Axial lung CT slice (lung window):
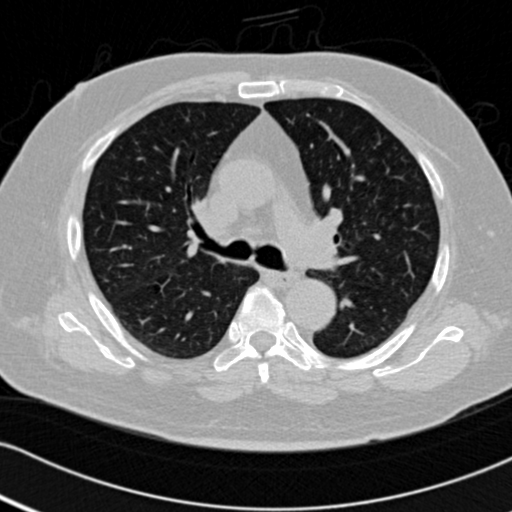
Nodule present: no